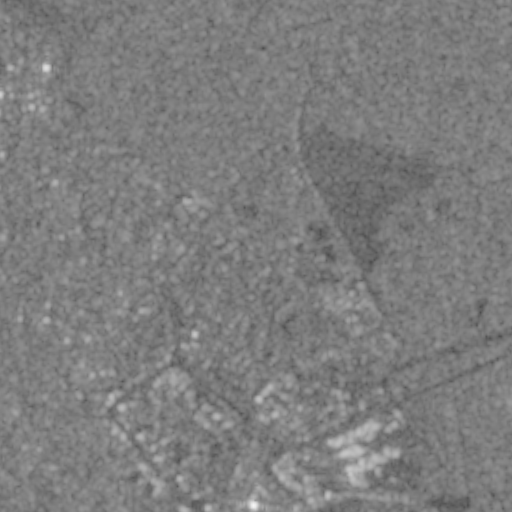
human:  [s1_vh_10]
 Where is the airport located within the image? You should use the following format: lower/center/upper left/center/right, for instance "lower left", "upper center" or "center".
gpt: The airport is located in the lower left of the image.
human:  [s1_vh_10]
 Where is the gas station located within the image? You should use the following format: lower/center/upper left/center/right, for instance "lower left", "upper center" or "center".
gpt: The gas station is located in the lower center of the image.
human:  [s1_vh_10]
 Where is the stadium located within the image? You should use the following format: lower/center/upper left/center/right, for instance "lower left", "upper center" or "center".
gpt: The stadium is located in the lower right of the image.
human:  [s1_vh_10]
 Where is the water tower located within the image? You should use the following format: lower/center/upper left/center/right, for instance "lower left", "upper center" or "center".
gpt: The water tower is located in the lower right of the image.
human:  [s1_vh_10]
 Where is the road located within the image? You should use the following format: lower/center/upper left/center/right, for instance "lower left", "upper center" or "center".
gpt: There is no road in the image.

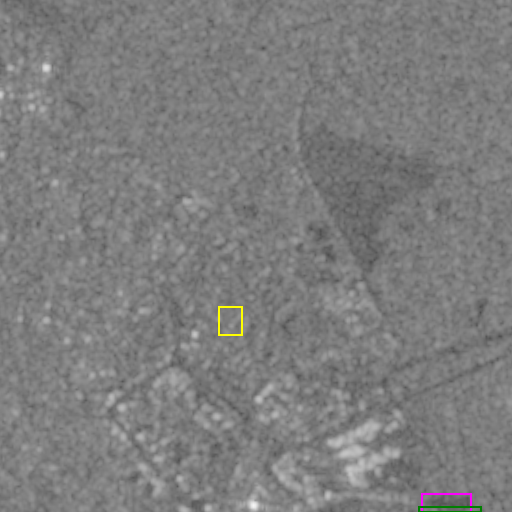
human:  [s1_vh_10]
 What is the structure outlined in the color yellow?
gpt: The structure outlined in yellow is a park.
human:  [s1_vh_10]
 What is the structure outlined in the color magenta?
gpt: The structure outlined in magenta is a parking lot.
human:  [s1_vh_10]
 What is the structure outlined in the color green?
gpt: The structure outlined in green is a stadium.
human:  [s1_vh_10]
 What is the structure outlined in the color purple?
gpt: There is no purple outline.